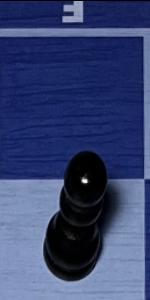
Label: Pawn_Black